Field crop: tomato
Growth stage: 1
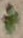
Species: solanum